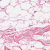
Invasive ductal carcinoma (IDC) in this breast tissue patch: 0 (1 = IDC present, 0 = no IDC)